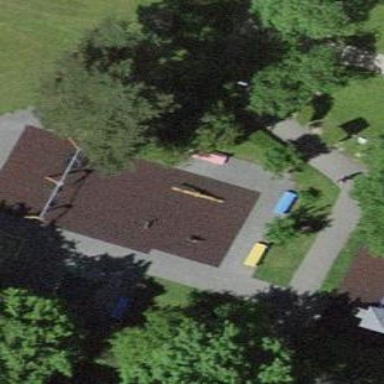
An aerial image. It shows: Playground area for leisure land.